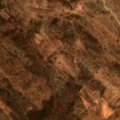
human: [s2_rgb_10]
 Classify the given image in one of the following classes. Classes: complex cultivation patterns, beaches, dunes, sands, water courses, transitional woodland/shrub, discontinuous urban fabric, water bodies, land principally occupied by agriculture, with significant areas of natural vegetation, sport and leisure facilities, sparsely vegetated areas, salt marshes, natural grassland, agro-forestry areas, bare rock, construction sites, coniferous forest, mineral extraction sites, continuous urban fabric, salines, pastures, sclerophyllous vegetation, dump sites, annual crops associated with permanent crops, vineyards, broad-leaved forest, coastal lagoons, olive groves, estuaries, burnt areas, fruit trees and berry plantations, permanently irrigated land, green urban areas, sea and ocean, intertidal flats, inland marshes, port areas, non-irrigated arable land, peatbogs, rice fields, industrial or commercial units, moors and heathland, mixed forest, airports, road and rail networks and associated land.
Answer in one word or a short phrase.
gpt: land principally occupied by agriculture, with significant areas of natural vegetation, broad-leaved forest, transitional woodland/shrub